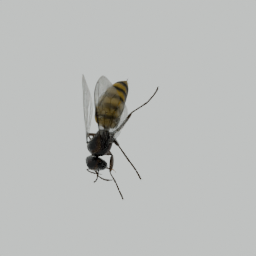
Label: animals